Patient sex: M
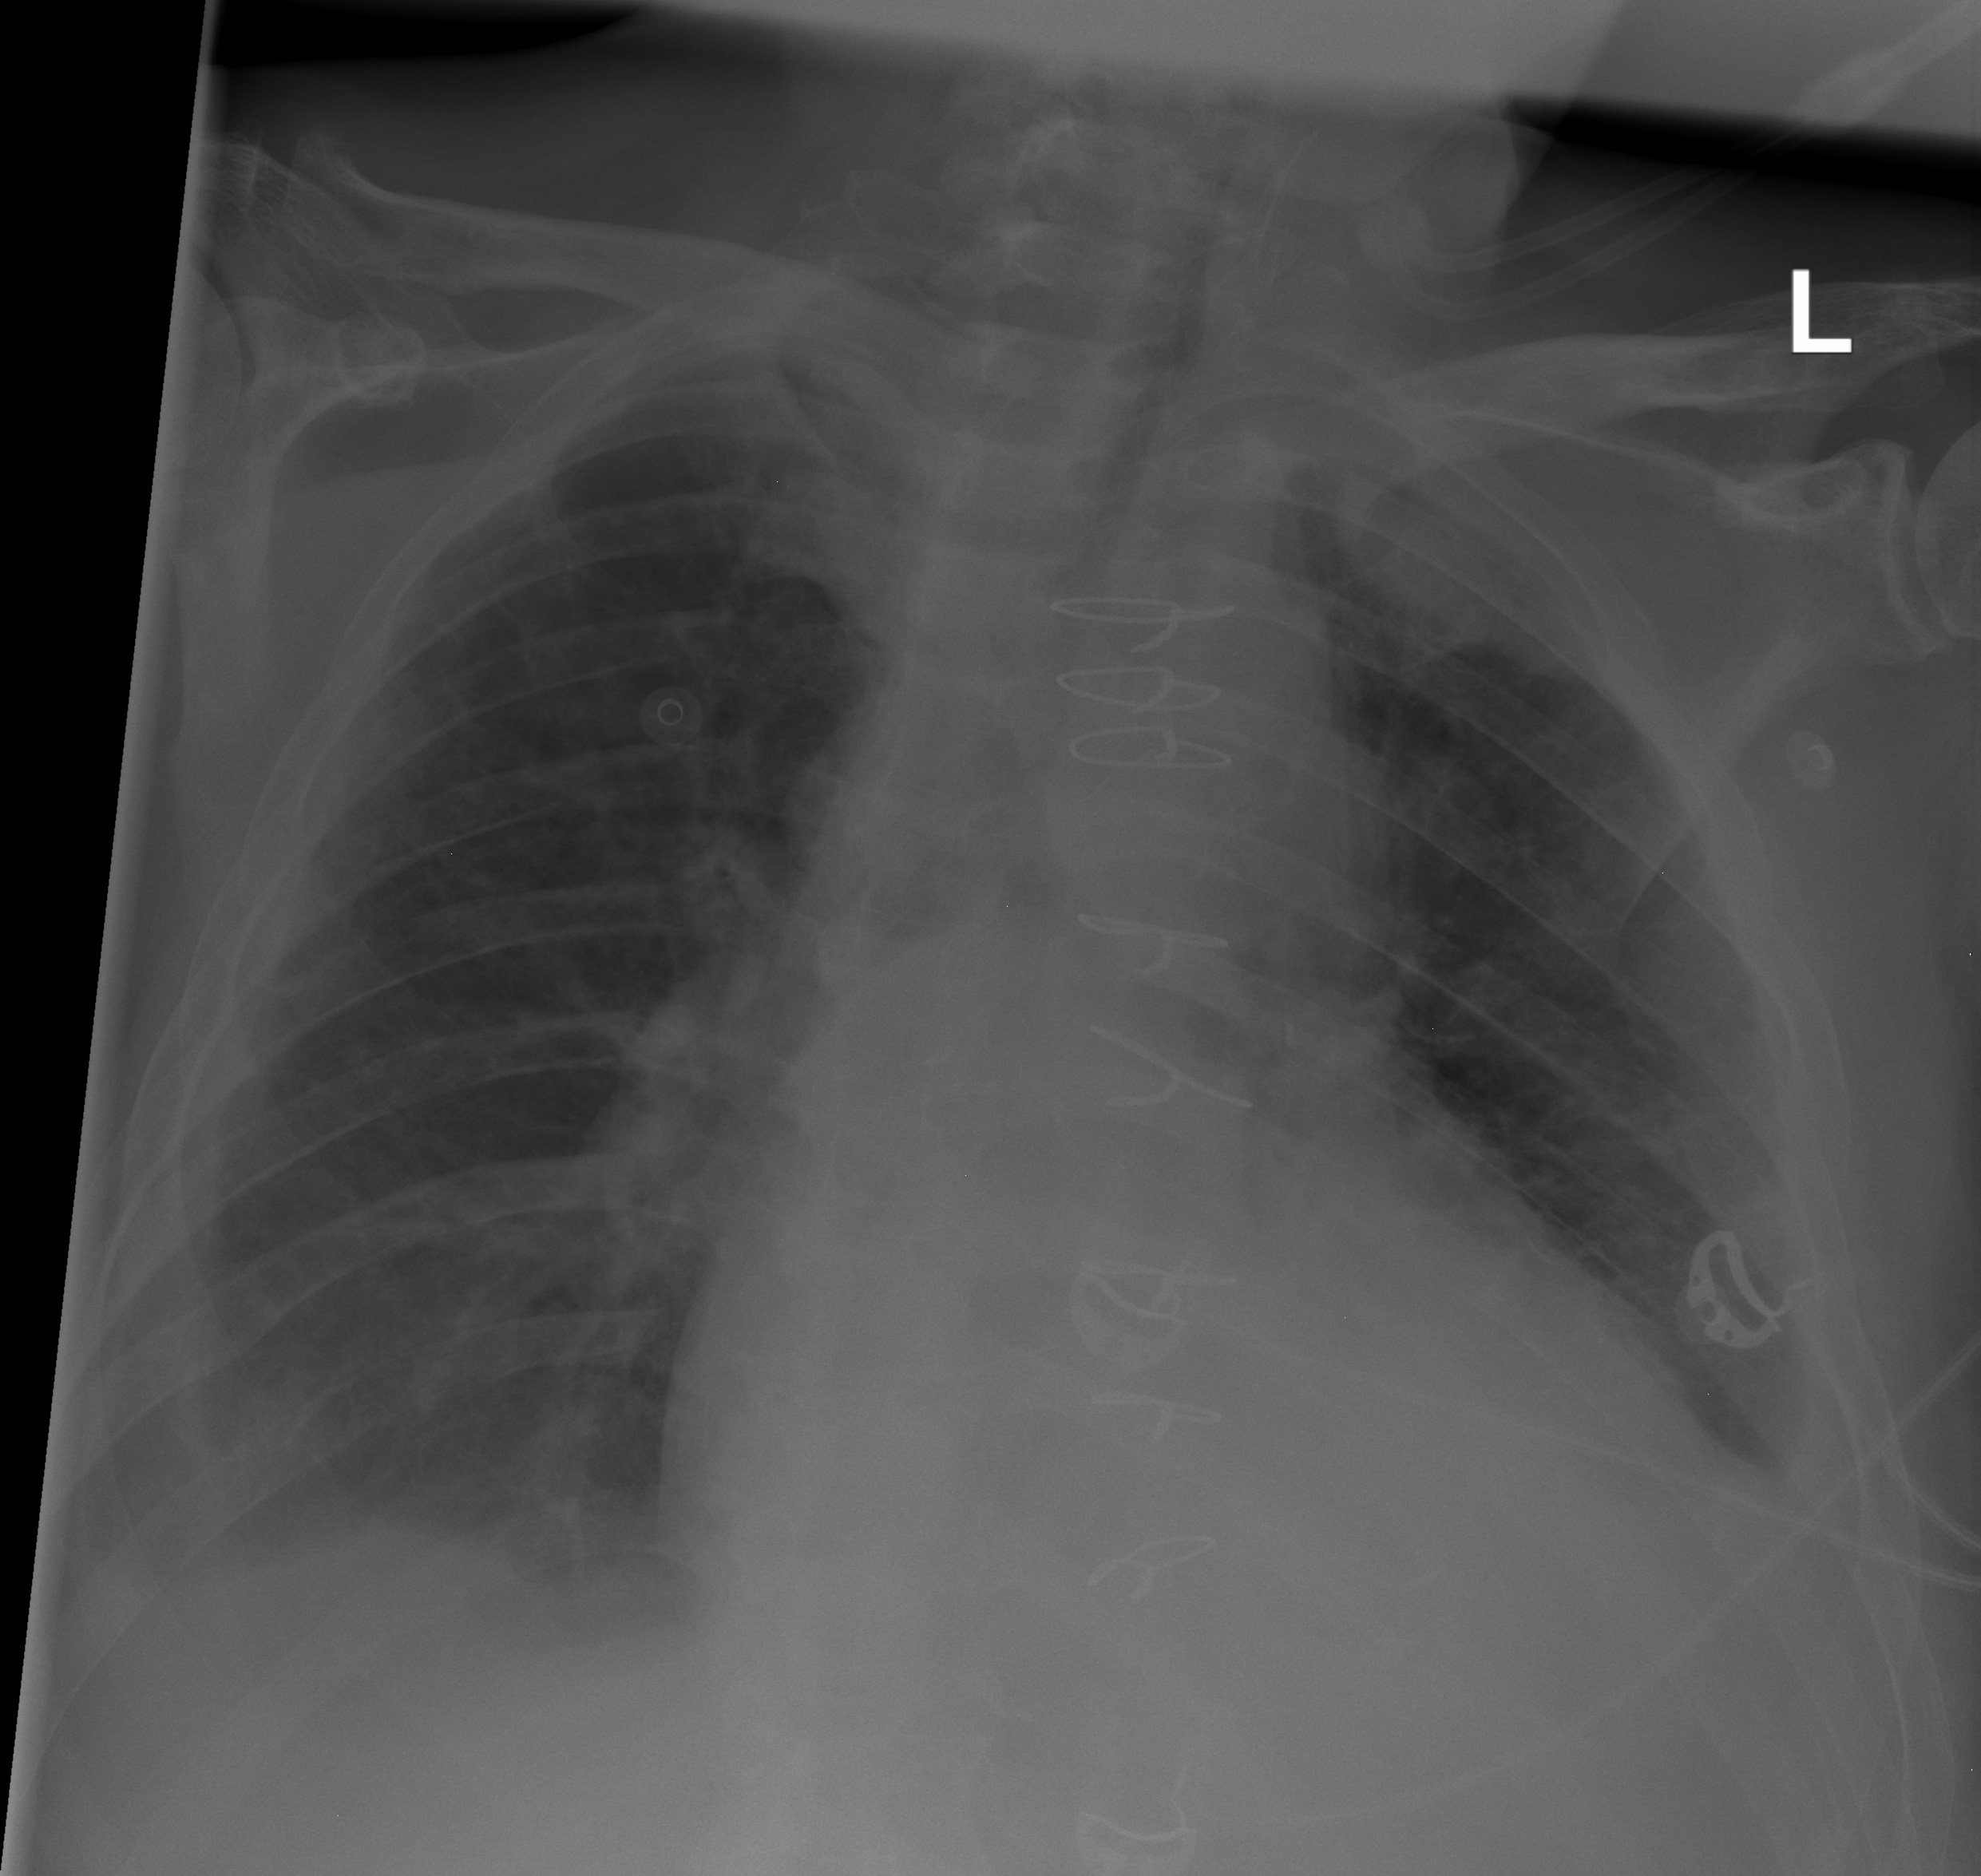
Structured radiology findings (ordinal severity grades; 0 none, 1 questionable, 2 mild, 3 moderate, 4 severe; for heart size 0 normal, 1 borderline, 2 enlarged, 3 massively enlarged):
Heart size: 2
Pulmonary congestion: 2
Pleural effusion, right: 2
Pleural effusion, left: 2
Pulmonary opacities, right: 2
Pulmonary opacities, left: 2
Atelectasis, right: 0
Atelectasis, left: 0